Question: I have a page with two dataTables. One of them is populated with data on page load, the other is empty (but skeletal, i.e. it has headers and empty '<tbody>' tag). The second table depends on the selection of a row in the first table. Everything is working, and both tables are loading and displaying data like they should, with the exception of when the second table is empty.
When it is empty, the headers appear thusly:

Those headers have sWidth set for each, and when there is data to be displayed, they are the correct width and all is right with the world. I have, as yet, been unable to get them to behave with no data in the table.
Any assistance would be most appreciated.
# Edit
I have tried bAutoWidth on and off (removing and adding explicit column widths in the aoColumns property.
I have also tried giving the '<th>' element an explicit width '<th width="50px">' and tried setting a class on the '<th>' with an explicit width. Additionally I tried wrapping the text in the th in a '<span>' and setting a width and then a style with a width. Nothing has worked. In fact, the '<span>' made it even worse, by collapsing the header row almost to 0.
Also, table-layout:fixed is set.
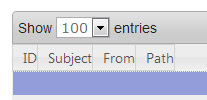
Answer: Shooting in the dark. Have you tried:
'''
table {
table-layout: fixed;
}
'''
?